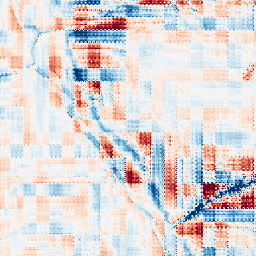
Category: wavelet
Decomposition family: wavelet_reverse_biorthogonal
Decomposition parameters: wavelet: rbio3.5
level: 5
Upsampling method: regularized
Upsampling parameters: scale: 2
lambda_reg: 0.1
Upsampling scale: 2